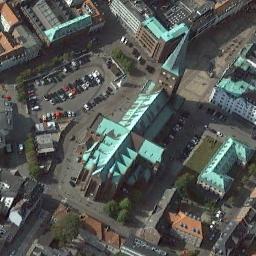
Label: church